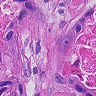
Metastatic tissue present: yes